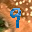
Label: 9